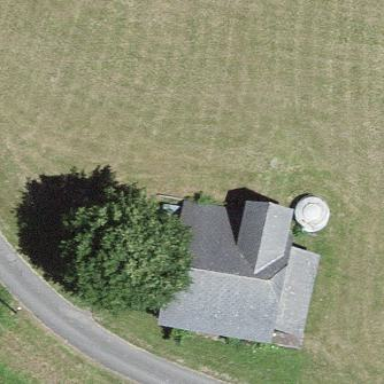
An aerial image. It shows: Rural barn.